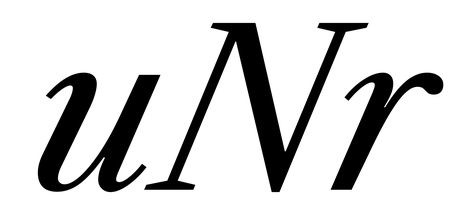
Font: LibreCaslonText-Italic_Italic